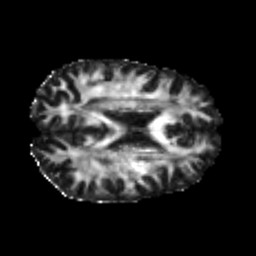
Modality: FA
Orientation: axial
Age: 25
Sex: male
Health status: healthy
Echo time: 0.074 s